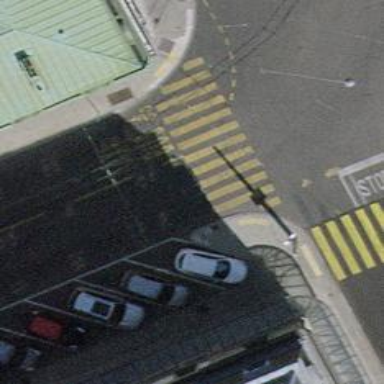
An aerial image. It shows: Tertiary road with asphalt surface. There is separate sidewalk and opposite lane cycleway on the right side. Trolley wires are present along the road.